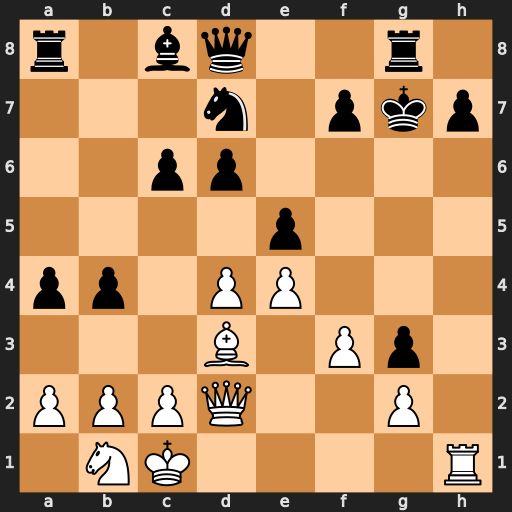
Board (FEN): r1bq2r1/3n1pkp/2pp4/4p3/pp1PP3/3B1Pp1/PPPQ2P1/1NK4R
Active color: w
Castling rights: -
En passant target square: -
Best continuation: Qh6+ Kh8 Qxh7#